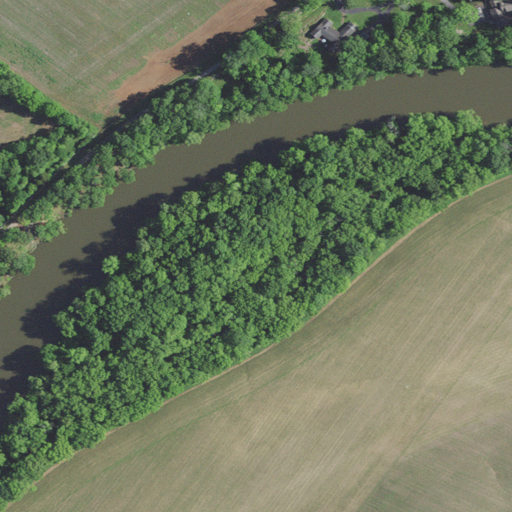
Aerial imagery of island in Kentucky named McFarland Island containing cultivated crops, deciduous forest, open water, open development, mixed forest, pasture, low intensity development, and herbaceous wetlands